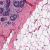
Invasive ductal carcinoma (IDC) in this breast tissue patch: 0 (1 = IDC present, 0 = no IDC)